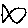
Label: fish